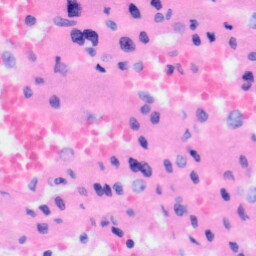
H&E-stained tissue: Liver